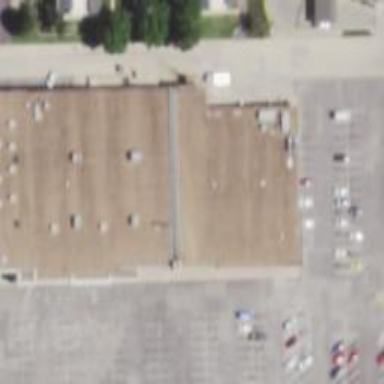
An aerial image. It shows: Supermarket.